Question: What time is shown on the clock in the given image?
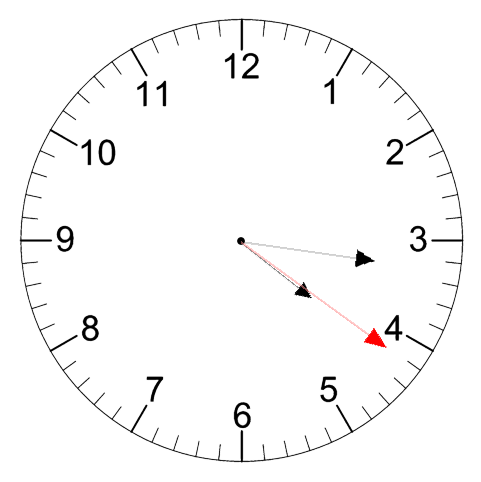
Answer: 04:16:21